Question: I am having trouble with an applet that doesn't loads on IE but does on any other browser.
Here is the problem I see:

Do you have any idea of how I can fix that problem?
If you want to test, you can try to connect to <URL> and click on SMARTCARD.
The very strange thing is that the same applet loads with exactly the same code on the registration page.
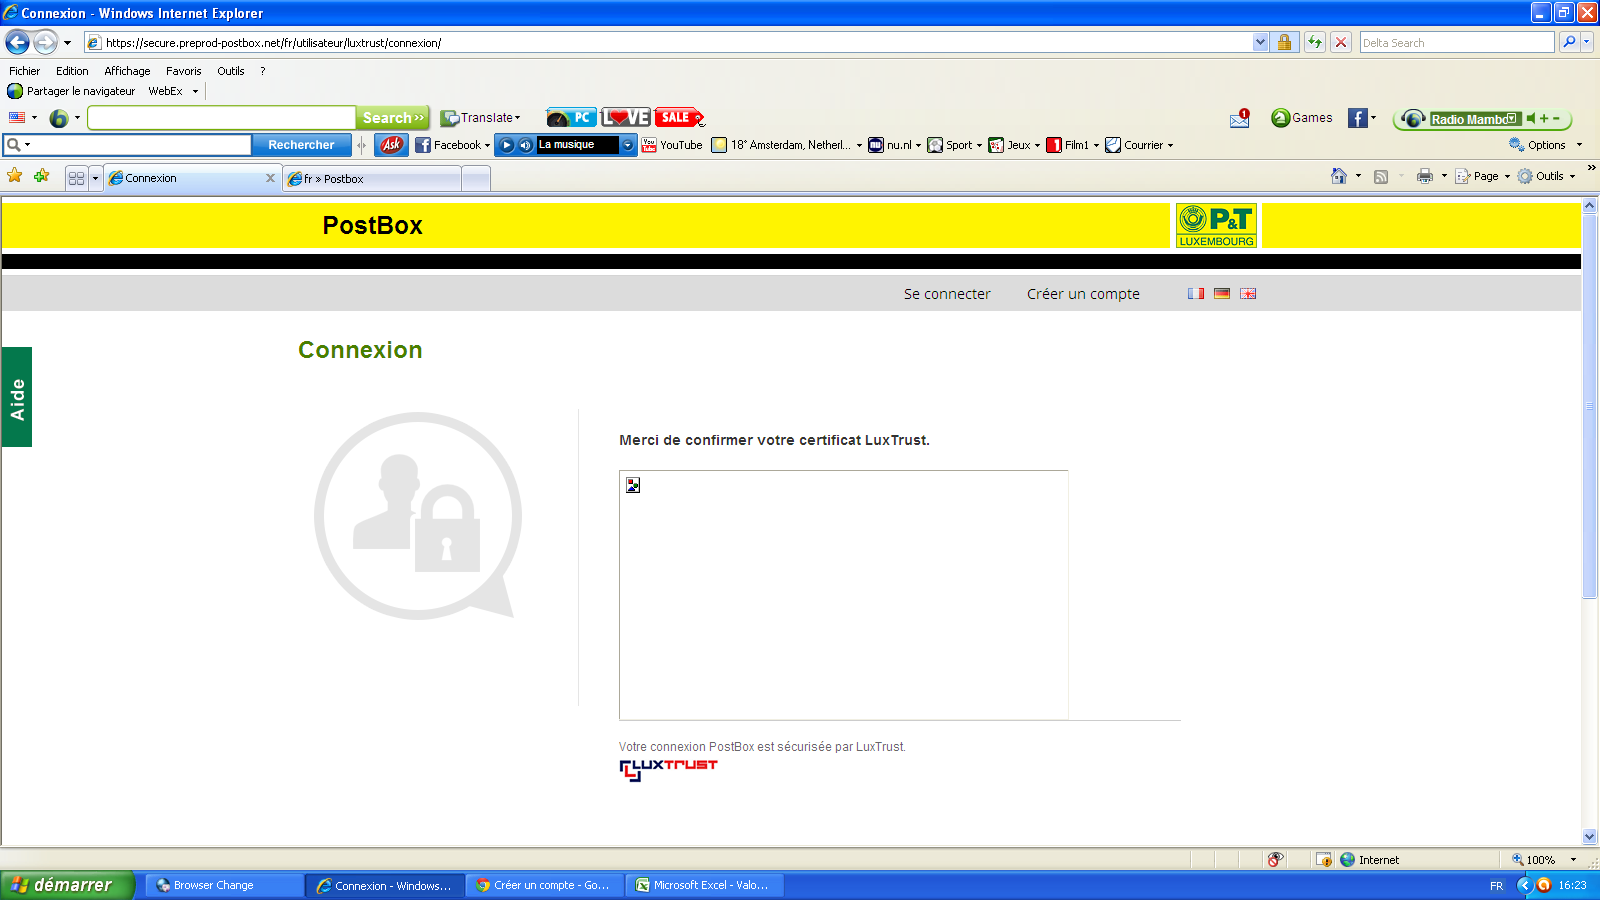
Answer: Have you tried resizing the div ?